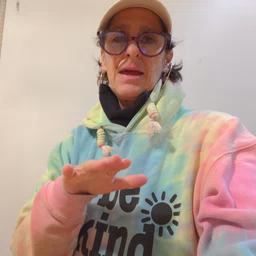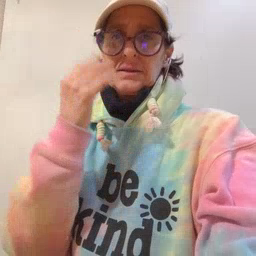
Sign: sleepy